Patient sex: M
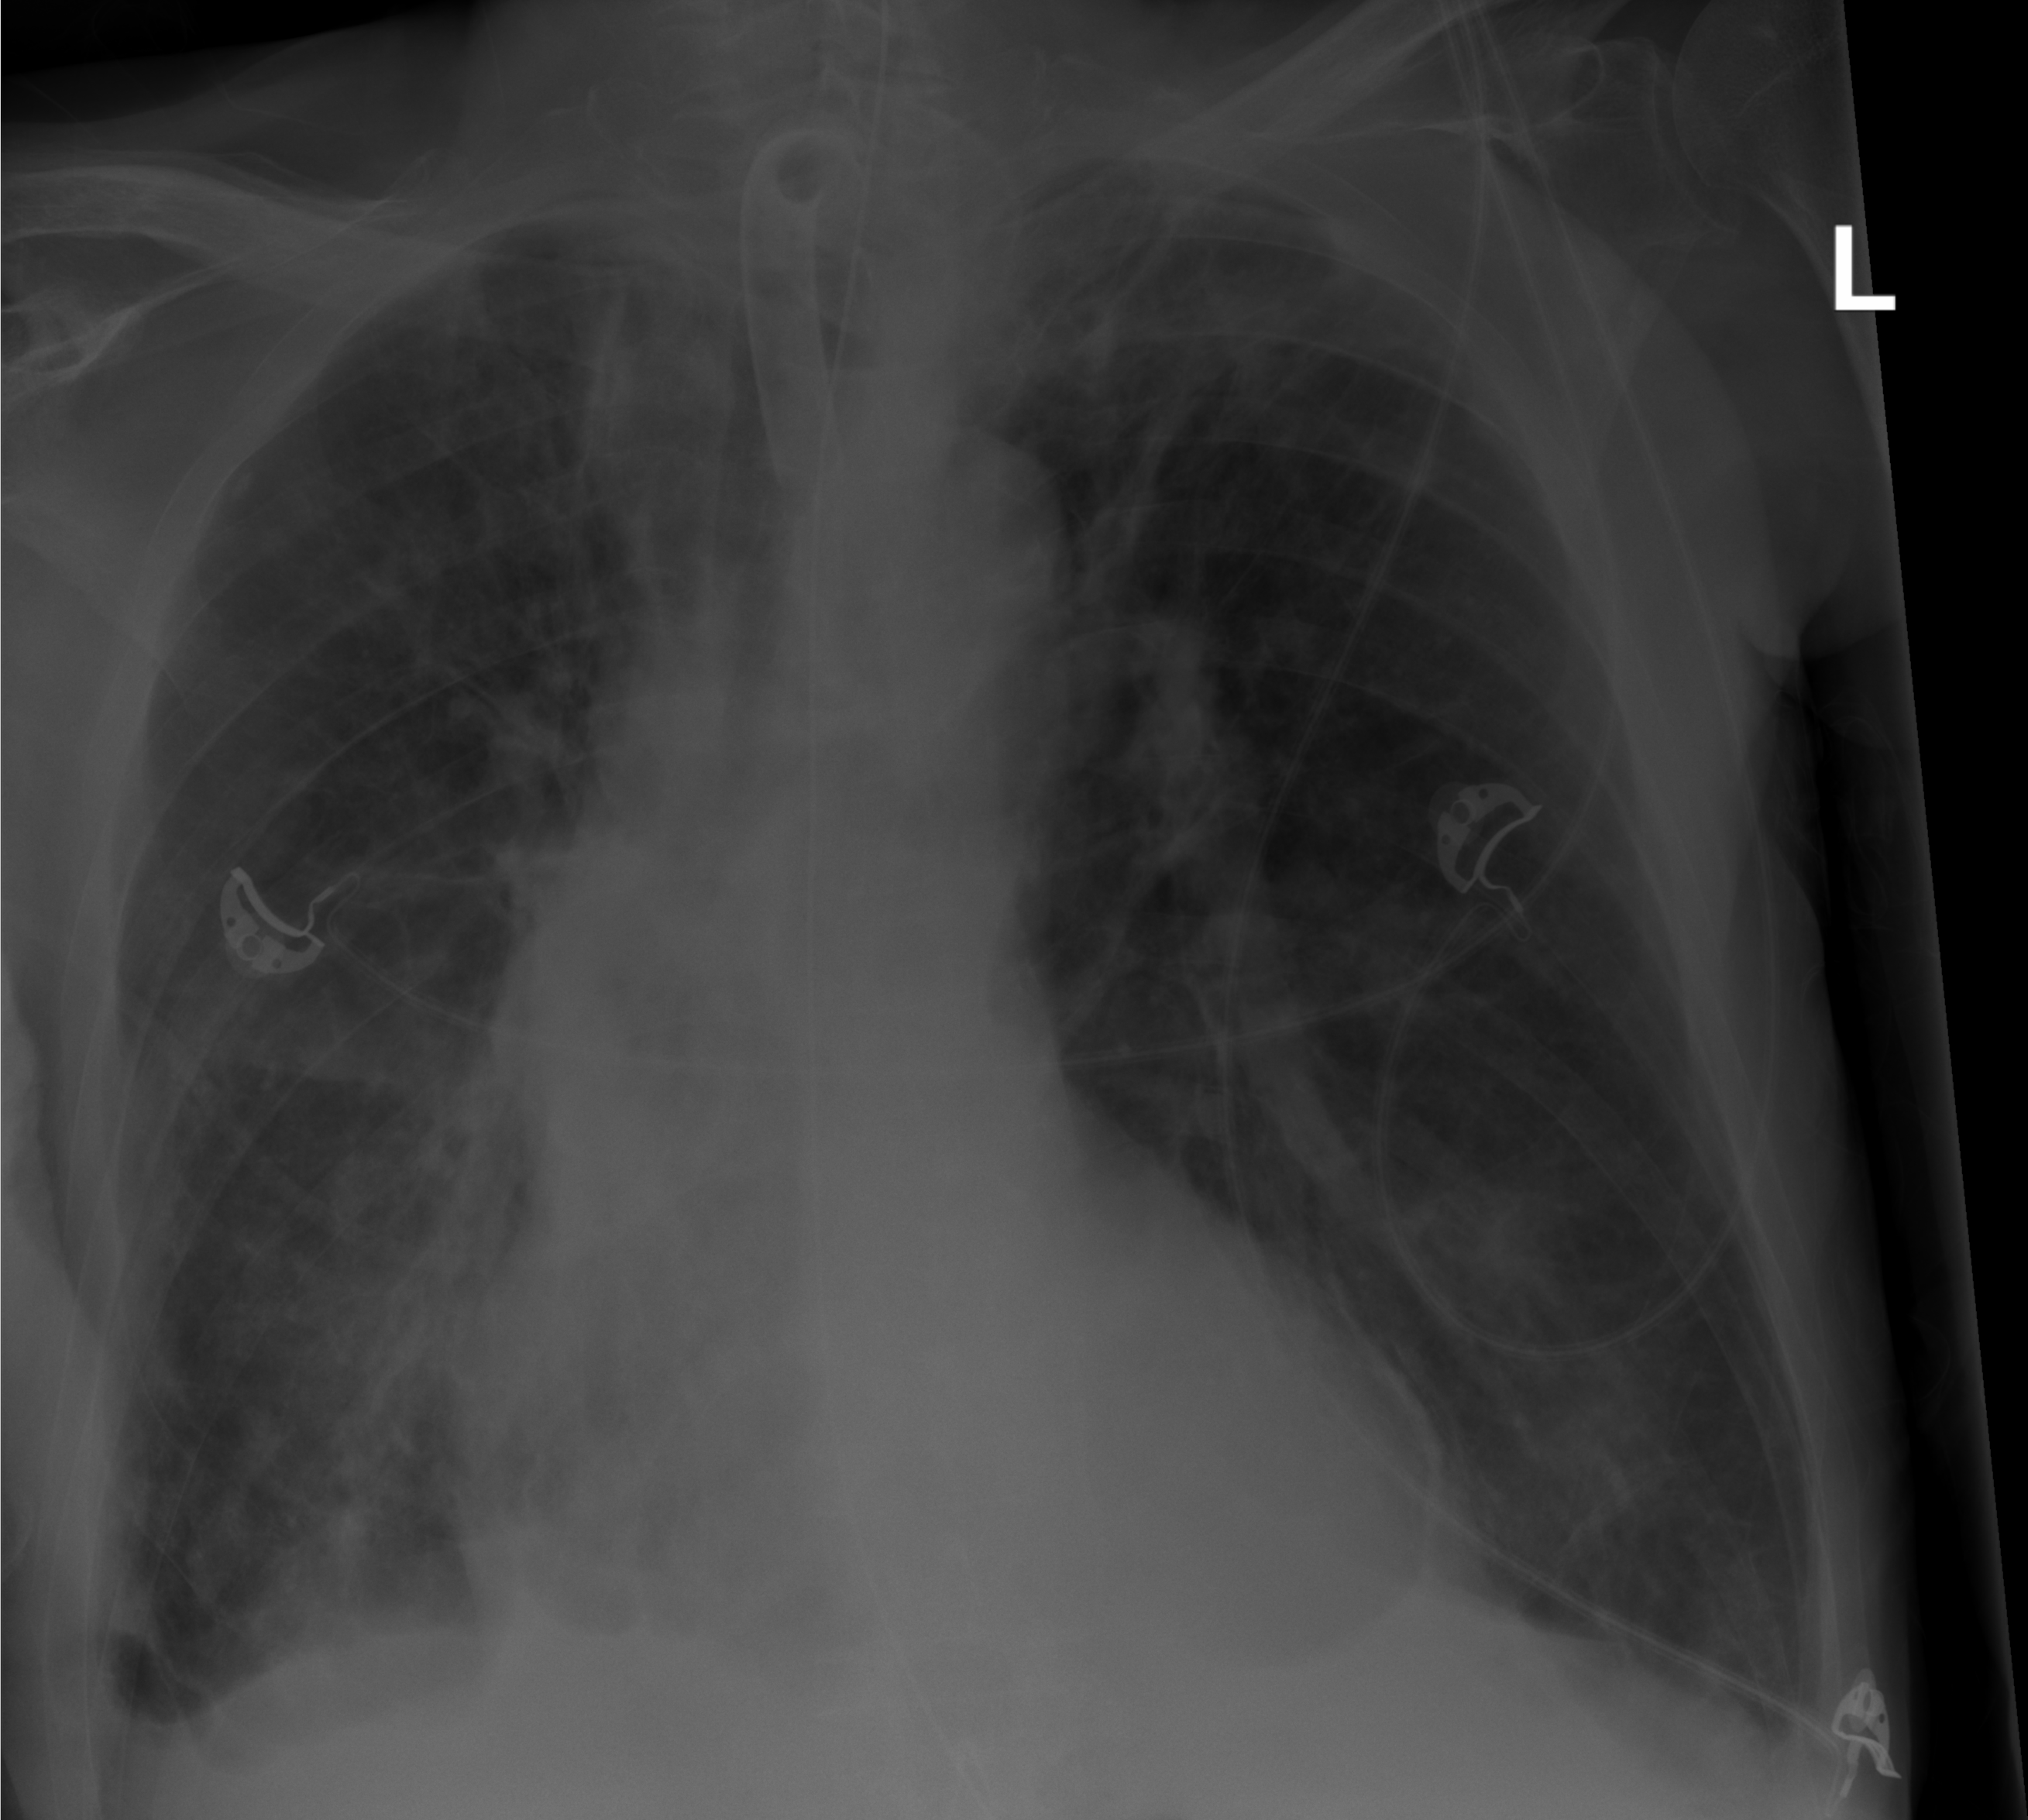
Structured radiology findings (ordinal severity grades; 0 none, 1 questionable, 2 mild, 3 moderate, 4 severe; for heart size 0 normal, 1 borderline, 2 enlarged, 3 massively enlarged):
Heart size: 0
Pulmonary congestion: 0
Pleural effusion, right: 2
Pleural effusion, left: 0
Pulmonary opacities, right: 2
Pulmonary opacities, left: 0
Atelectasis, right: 2
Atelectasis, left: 0